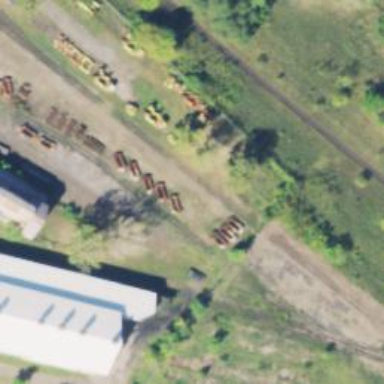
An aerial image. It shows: Disused railway siding.